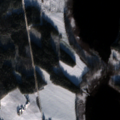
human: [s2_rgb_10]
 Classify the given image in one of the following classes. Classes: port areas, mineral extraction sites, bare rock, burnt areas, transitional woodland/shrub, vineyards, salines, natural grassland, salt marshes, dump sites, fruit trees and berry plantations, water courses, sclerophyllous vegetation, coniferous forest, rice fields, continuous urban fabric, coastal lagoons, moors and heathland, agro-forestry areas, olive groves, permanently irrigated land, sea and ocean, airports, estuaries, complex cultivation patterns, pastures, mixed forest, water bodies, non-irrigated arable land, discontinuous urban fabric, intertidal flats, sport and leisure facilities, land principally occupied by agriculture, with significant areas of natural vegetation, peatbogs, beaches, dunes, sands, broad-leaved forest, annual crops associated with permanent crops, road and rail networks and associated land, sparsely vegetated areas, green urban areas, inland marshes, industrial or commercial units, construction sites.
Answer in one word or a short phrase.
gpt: land principally occupied by agriculture, with significant areas of natural vegetation, mixed forest, water bodies